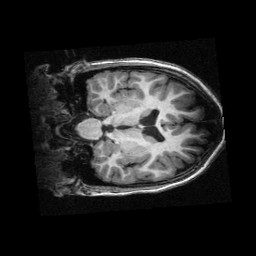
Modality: T1w
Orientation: coronal
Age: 7
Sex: female
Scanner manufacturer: siemens
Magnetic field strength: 3 T
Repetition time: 2.3 s
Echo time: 0.00336 s